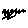
Label: zigzag